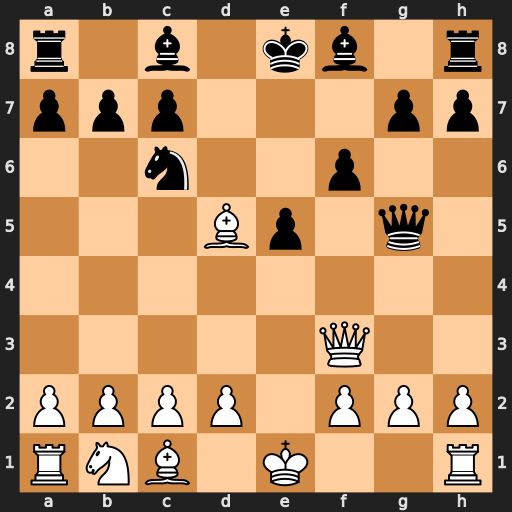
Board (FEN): r1b1kb1r/ppp3pp/2n2p2/3Bp1q1/8/5Q2/PPPP1PPP/RNB1K2R
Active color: w
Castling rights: KQkq
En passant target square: -
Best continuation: Bxc6+